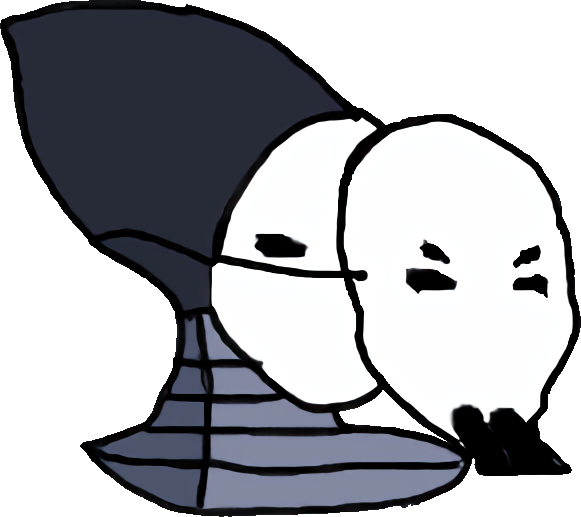
Label: 5_Oomer